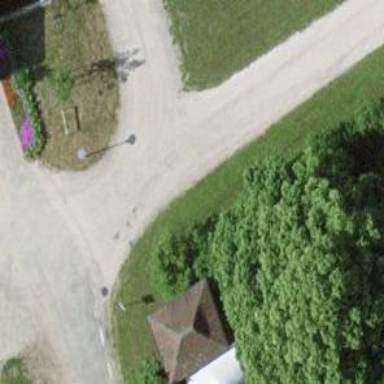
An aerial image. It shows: Service road with unpaved surface.